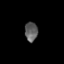
Tissue: skin
Cell type: Epithelial cells
Senescence score: 0.852
Nuclear area (px): 242
Mean DAPI intensity: 93.434